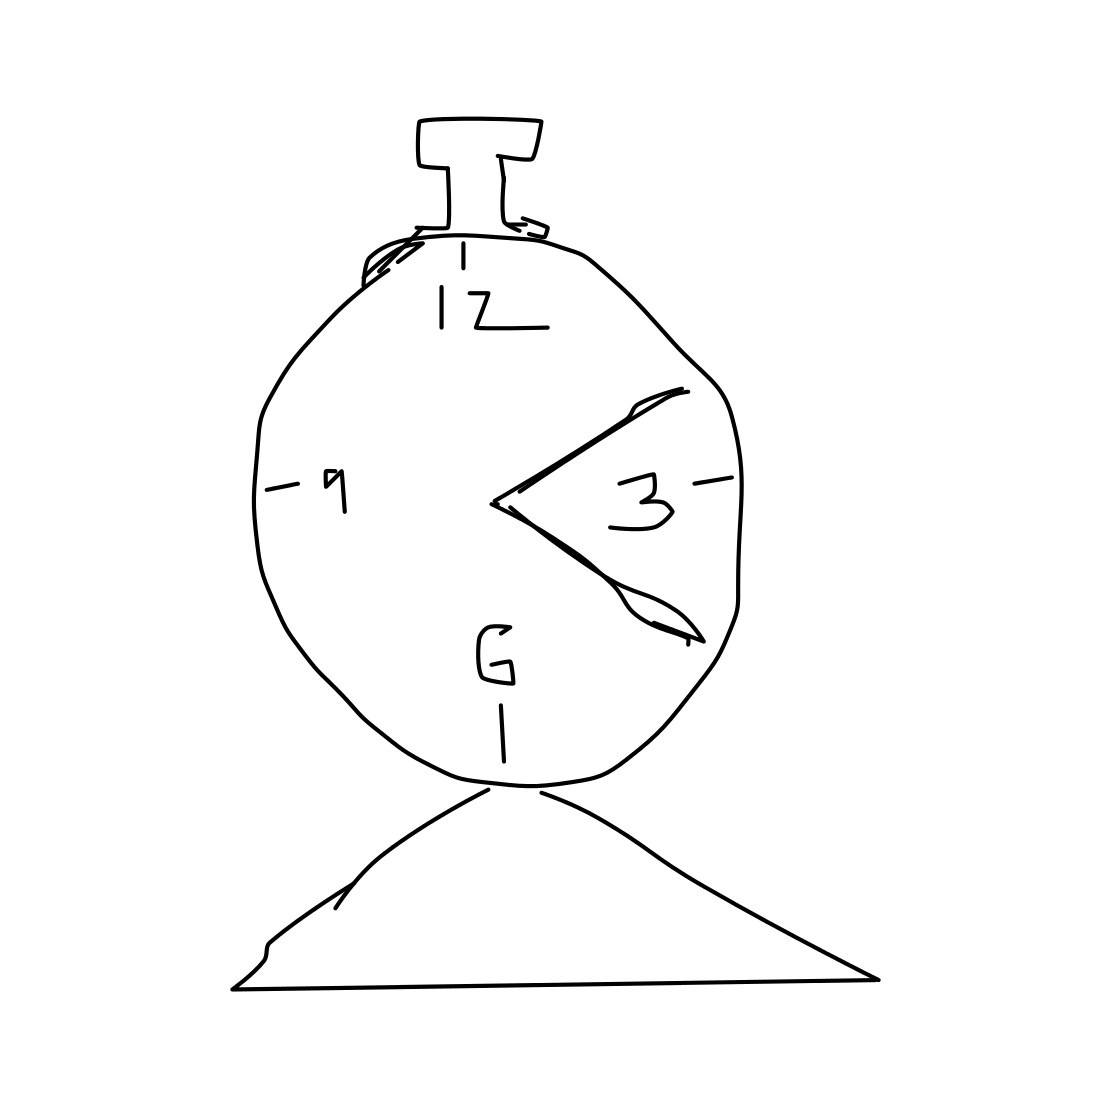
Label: alarm clock